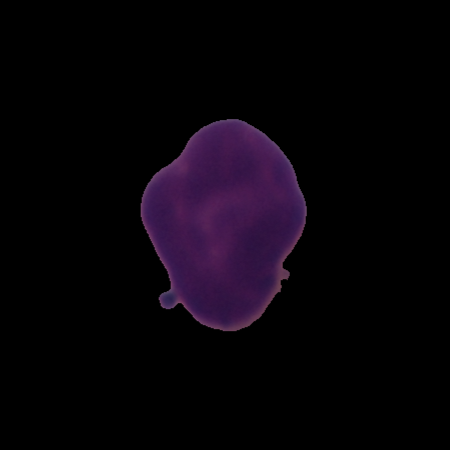
Label: healthy